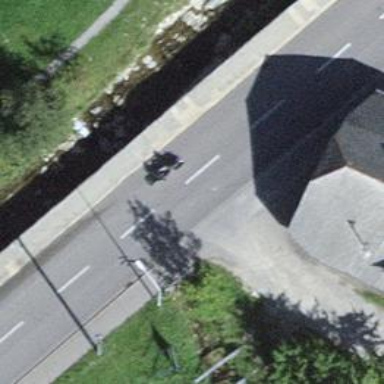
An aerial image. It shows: Secondary road with asphalt surface. There are separate sidewalks on both sides.